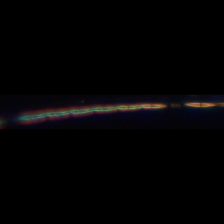
Taxon: Psuedo-nitzschia
Group: Diatoms